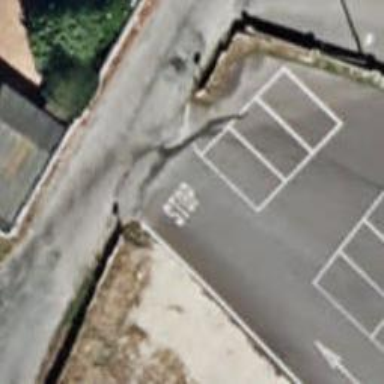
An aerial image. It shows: Parking aisle designated as service road.